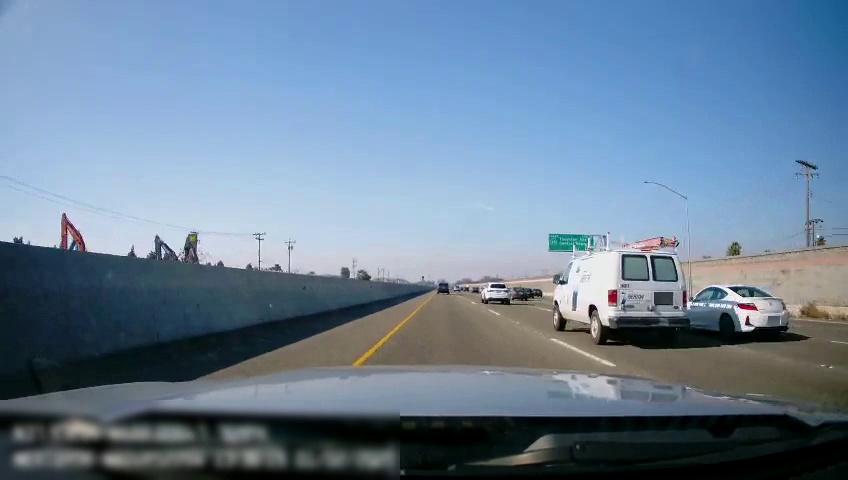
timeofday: Day
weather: Sunny
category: Drivable Space
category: Vehicles | SUV
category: Vehicles | Car
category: Vehicles | SUV
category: Vehicles | Car
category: Vehicles | Car
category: Vehicles | Van
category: Lanes | Current Lane
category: Lanes | Current Lane
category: Lanes | Alternate Lane
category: Lanes | Alternate Lane
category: Traffic | Signs